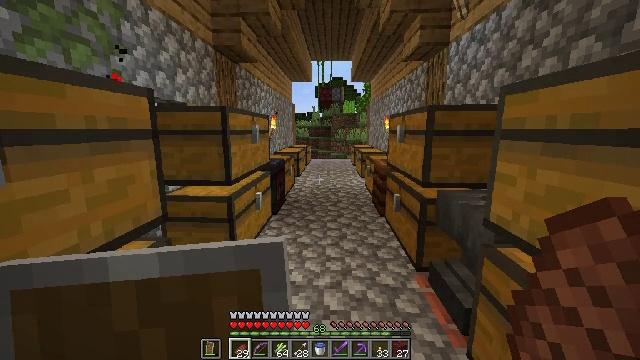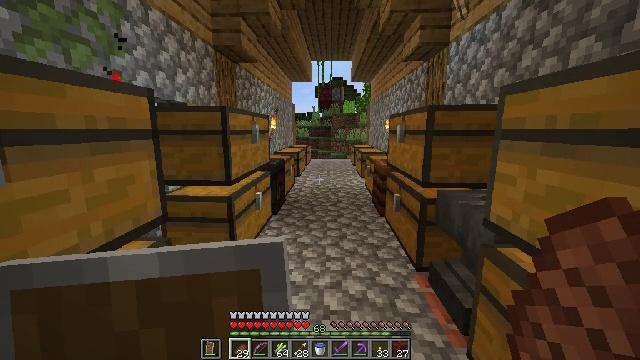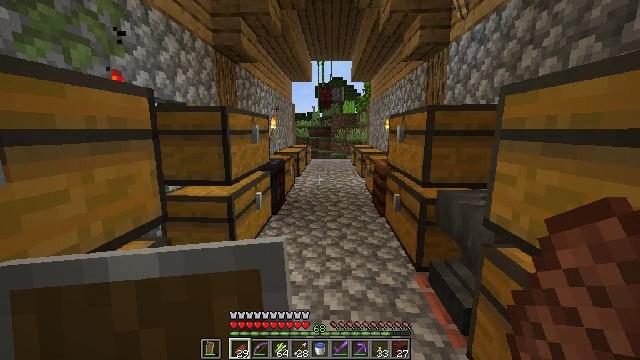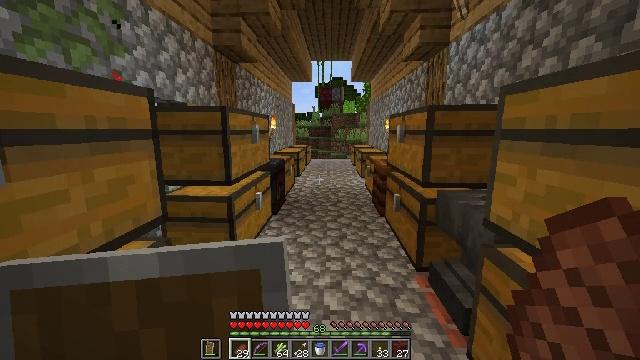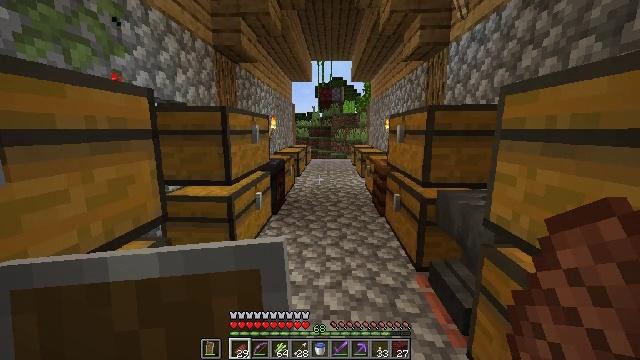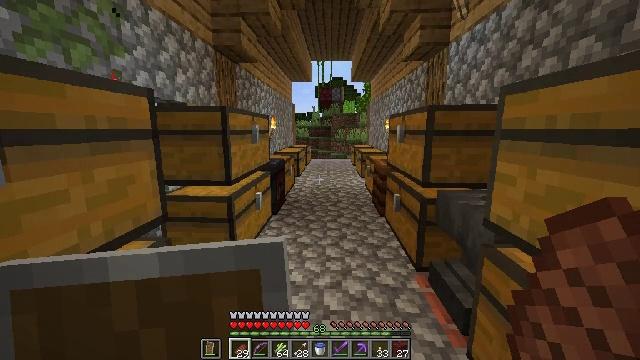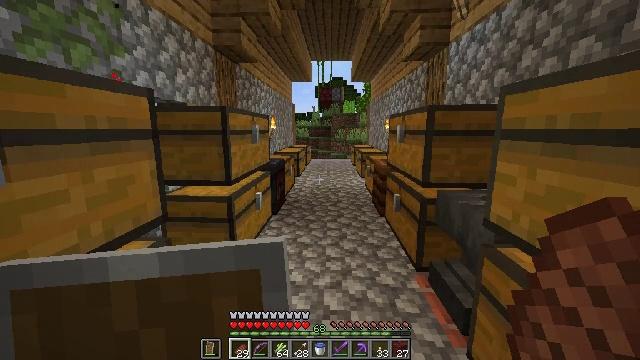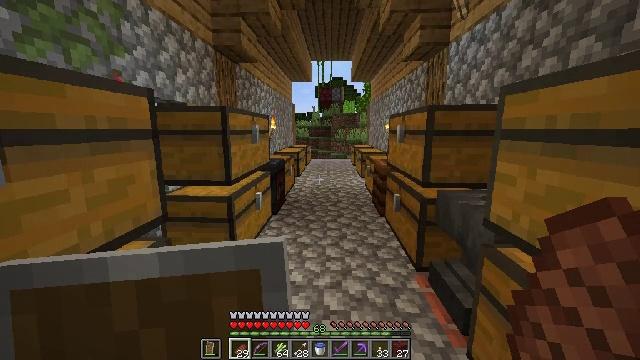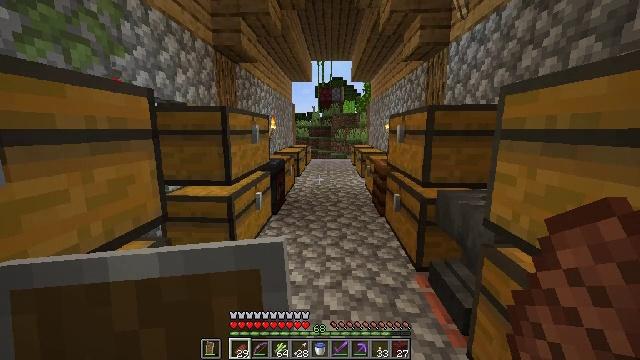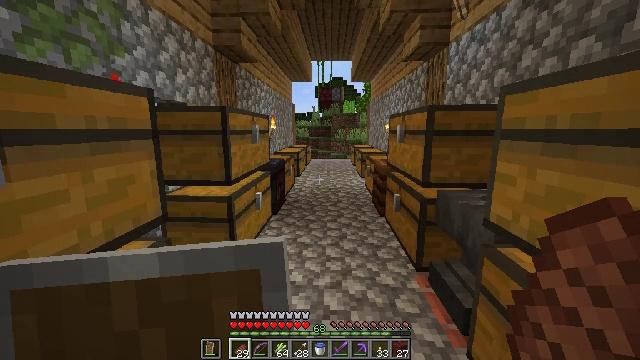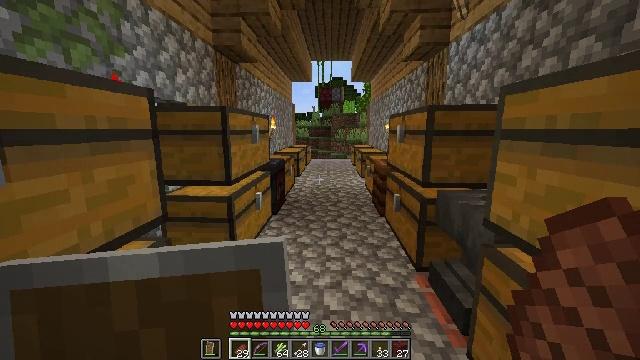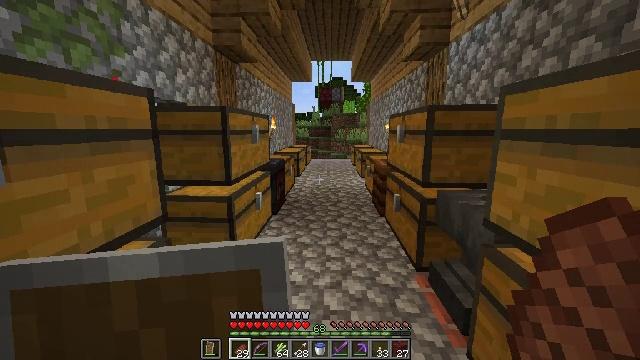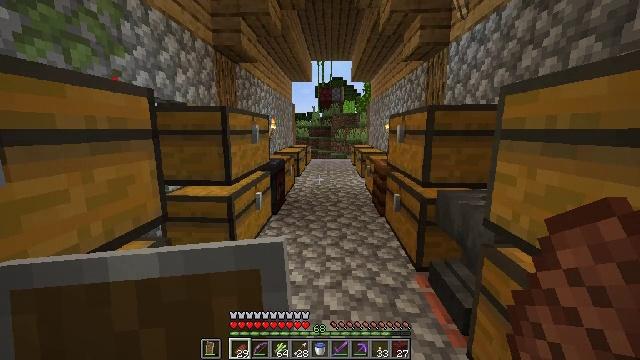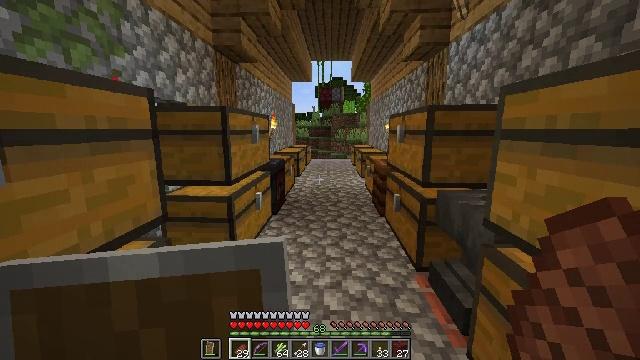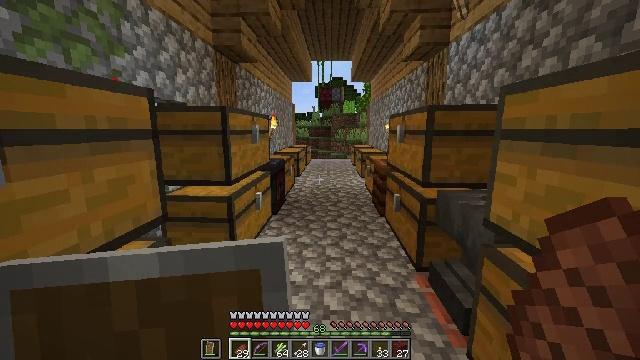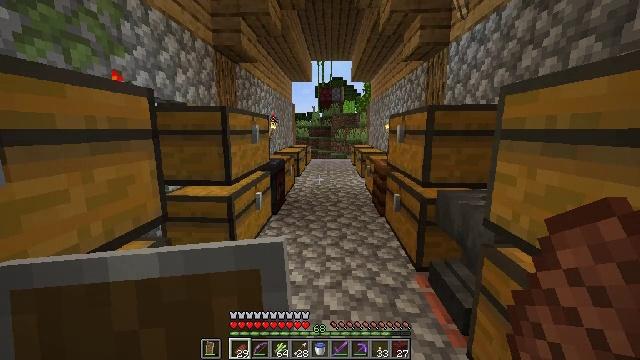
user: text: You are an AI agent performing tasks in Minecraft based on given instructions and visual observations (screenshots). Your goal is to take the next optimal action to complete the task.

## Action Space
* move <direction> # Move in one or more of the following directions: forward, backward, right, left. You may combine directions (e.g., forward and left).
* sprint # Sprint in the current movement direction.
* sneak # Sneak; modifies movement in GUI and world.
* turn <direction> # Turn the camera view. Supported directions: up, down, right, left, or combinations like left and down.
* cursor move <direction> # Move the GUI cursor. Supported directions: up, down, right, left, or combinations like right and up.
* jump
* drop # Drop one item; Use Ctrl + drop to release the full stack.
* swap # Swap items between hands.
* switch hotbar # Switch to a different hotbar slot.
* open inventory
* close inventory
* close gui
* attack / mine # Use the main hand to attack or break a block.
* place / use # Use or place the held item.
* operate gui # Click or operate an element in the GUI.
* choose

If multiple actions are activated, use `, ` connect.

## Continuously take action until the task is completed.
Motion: motion action
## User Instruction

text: Collect the pumpkin by holding left button.
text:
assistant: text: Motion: no_op
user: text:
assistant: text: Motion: no_op
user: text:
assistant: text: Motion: no_op
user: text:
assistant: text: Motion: no_op
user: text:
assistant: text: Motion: no_op
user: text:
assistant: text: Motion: no_op
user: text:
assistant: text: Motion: no_op
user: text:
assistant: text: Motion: no_op
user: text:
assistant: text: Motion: no_op
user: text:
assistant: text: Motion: no_op
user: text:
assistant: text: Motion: no_op
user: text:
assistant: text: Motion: no_op
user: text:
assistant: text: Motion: no_op
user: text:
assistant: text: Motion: no_op
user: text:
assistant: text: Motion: no_op
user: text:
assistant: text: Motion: turn right
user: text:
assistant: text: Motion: turn right and down
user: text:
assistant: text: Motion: turn right and down
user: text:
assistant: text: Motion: turn right
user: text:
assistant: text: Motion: turn right
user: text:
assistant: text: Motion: move forward and move left
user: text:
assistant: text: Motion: move forward and move left
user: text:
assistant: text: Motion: move forward and move left
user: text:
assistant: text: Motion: move forward and move left, turn right
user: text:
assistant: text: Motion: move forward and move left, turn right and up
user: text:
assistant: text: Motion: move forward and move left, turn right and up
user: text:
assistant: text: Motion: move forward and move left
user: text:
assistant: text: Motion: move forward
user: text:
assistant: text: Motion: no_op
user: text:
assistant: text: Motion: turn left